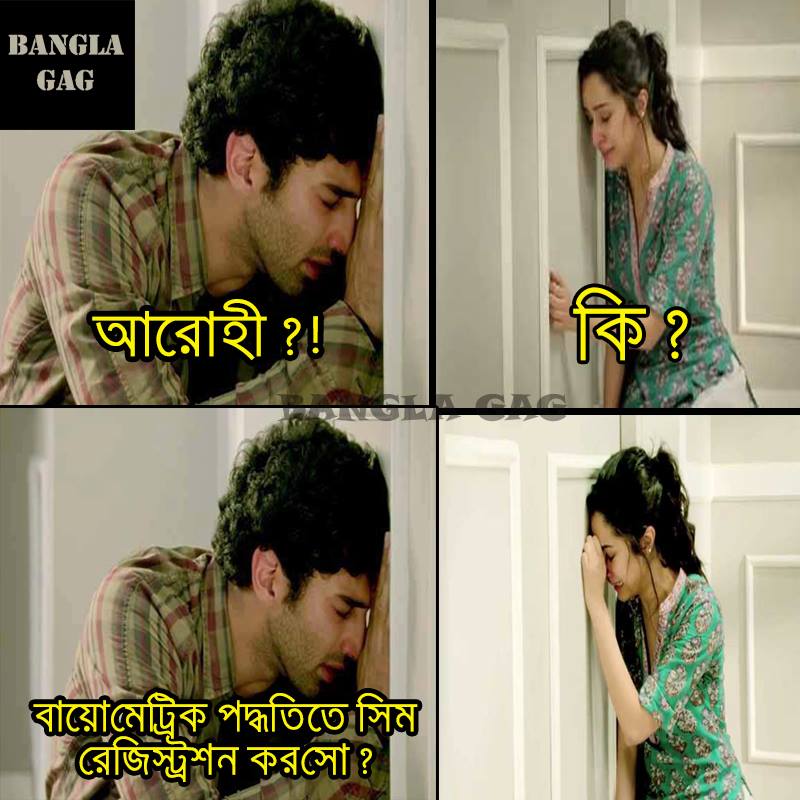
Caption: আরোহী ? !    কি ?   বায়োমেট্রিক পদ্ধতিতে সিম রেজিস্ট্রেশন করসো ?
Label: non-hate